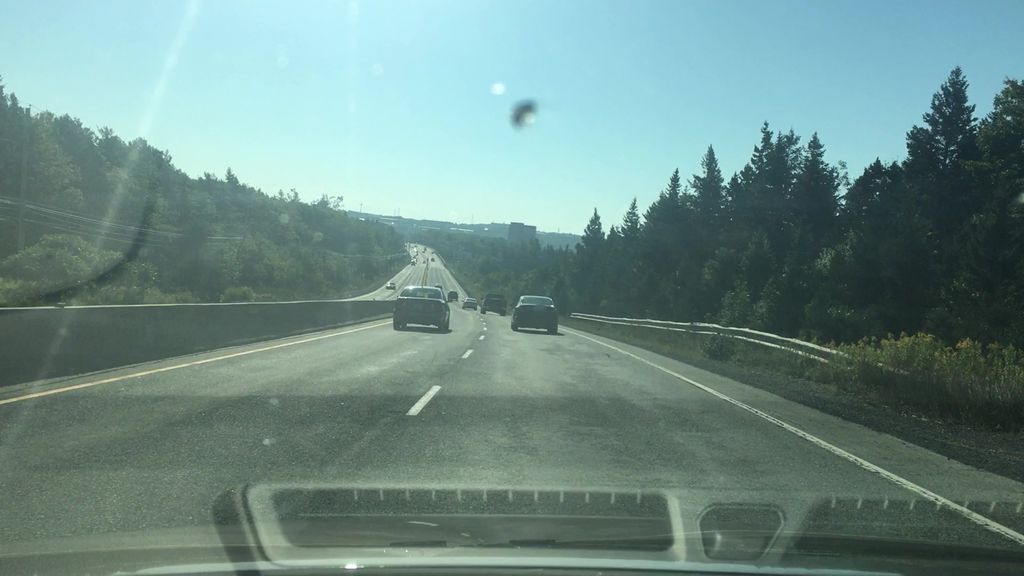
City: halifax